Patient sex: M
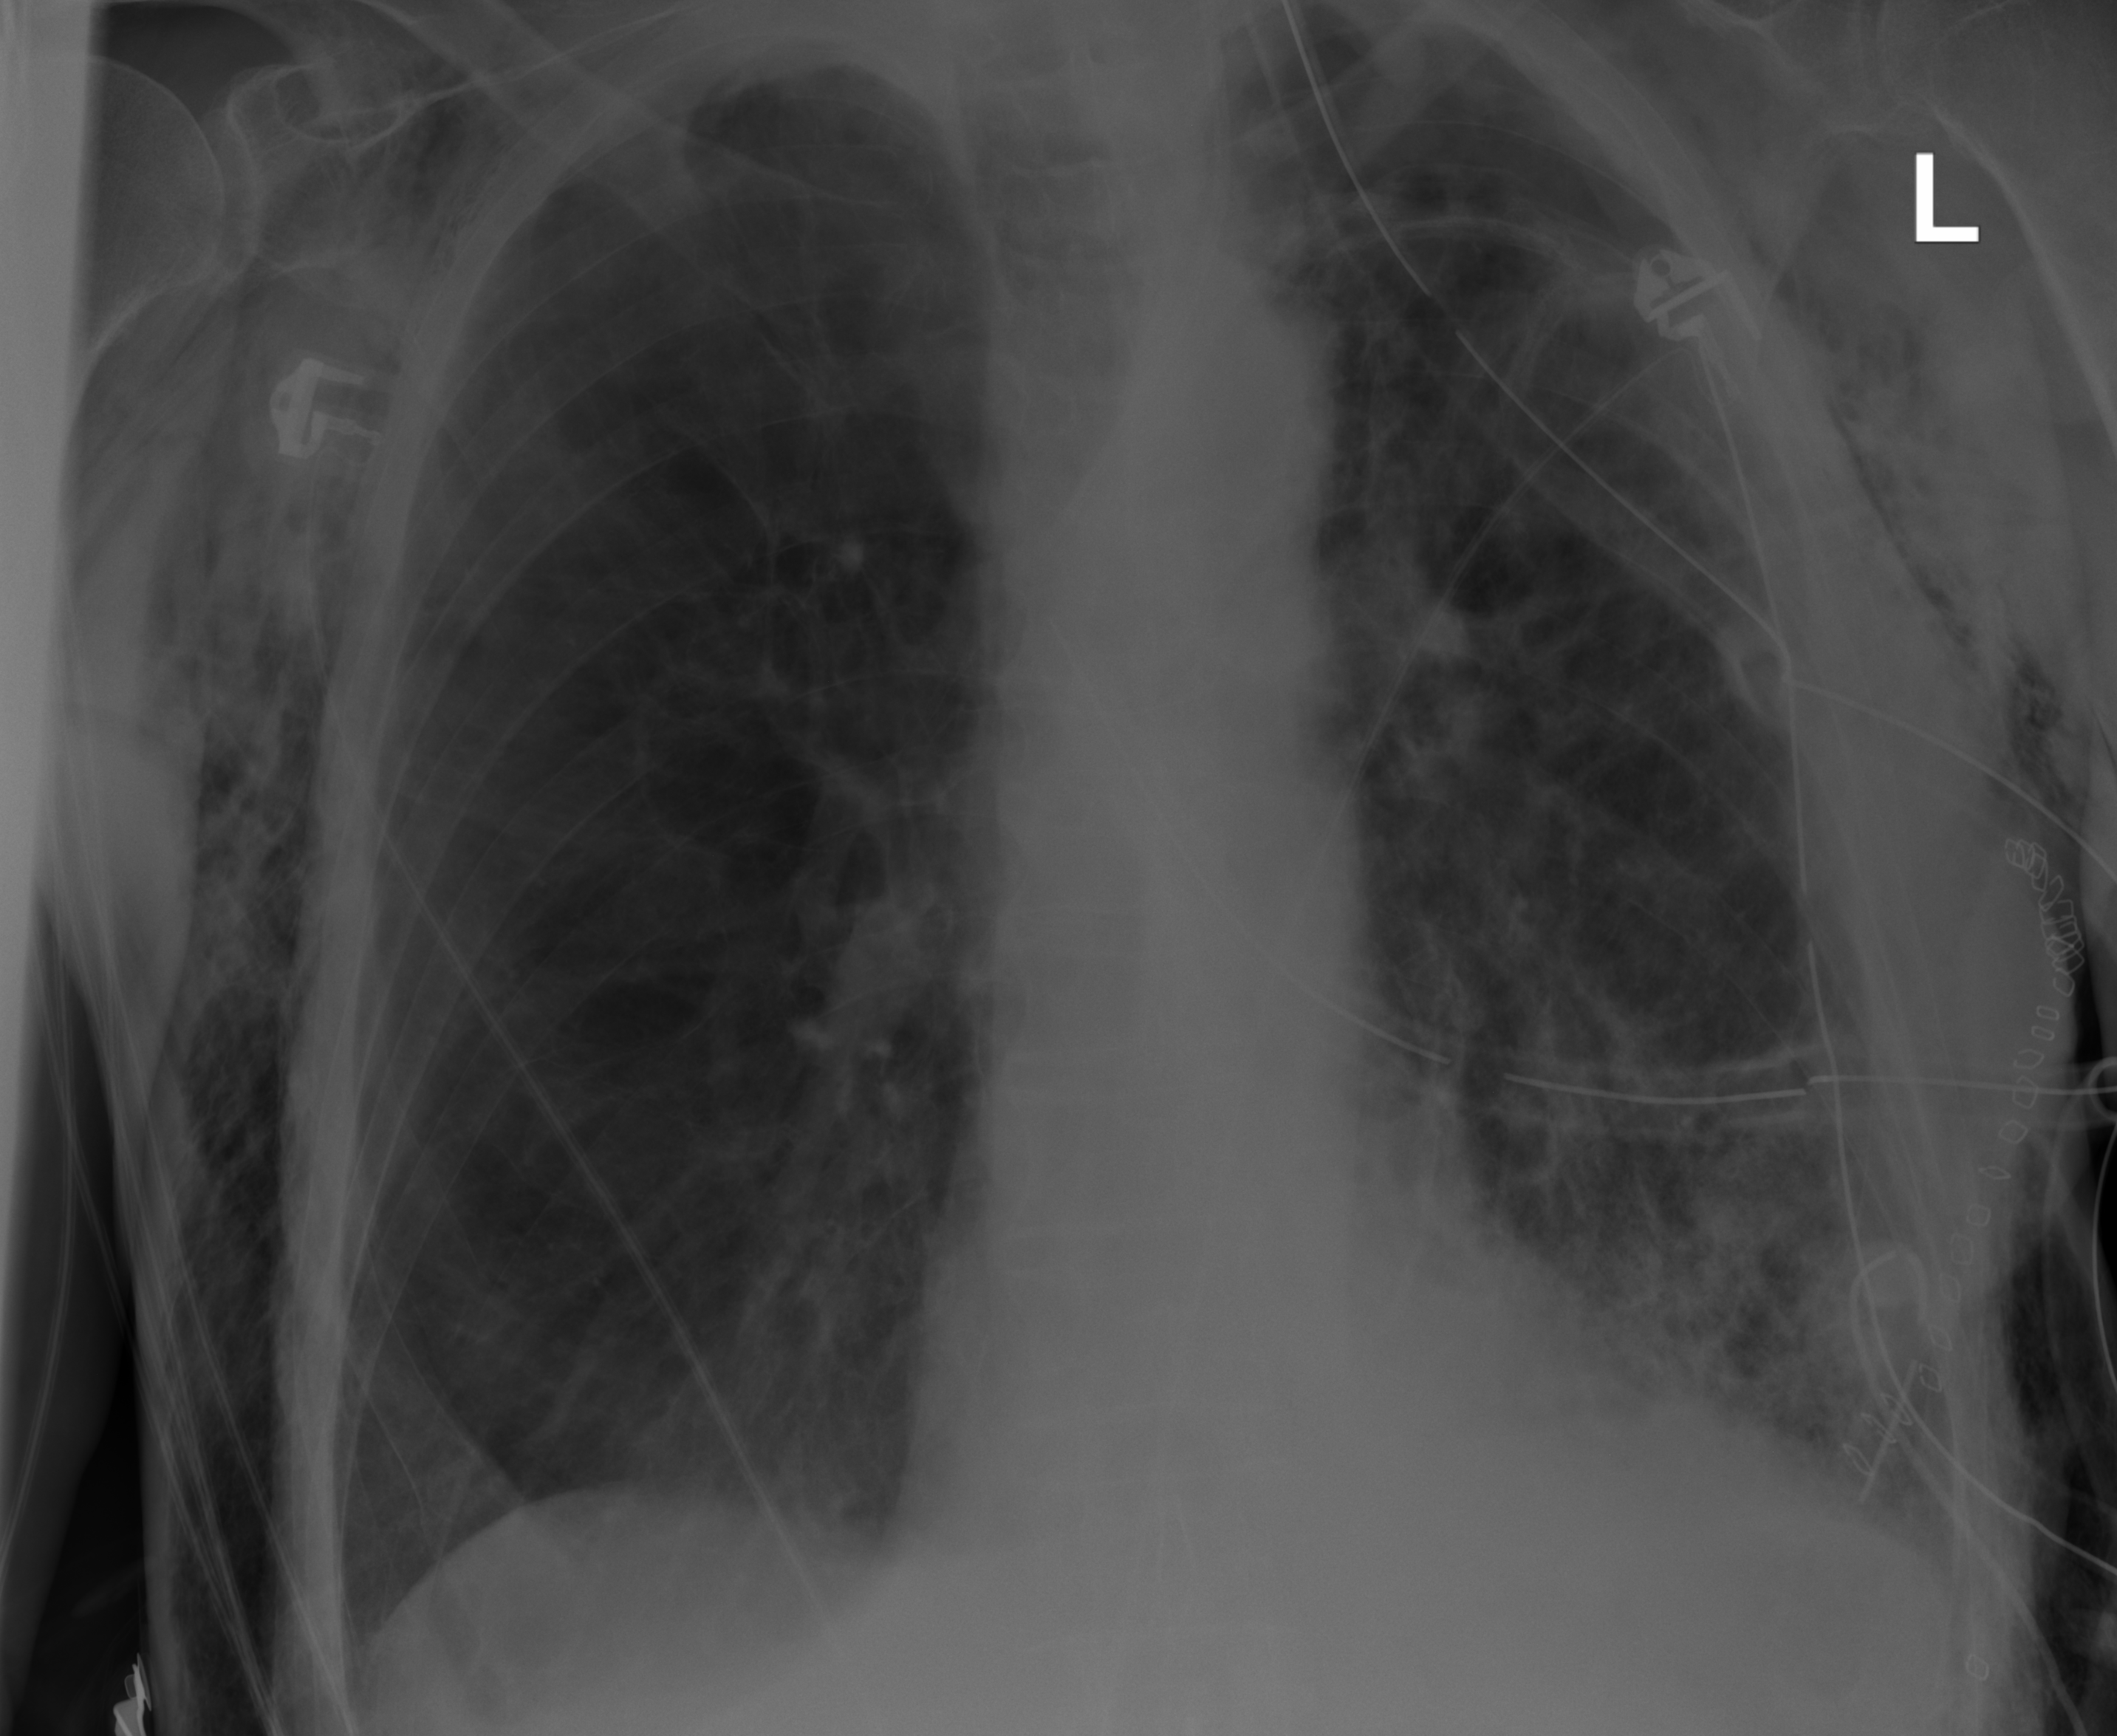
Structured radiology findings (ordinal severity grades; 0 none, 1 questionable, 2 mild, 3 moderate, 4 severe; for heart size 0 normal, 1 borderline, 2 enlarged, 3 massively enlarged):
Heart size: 0
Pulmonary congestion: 0
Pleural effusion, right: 0
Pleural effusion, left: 0
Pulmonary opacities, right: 0
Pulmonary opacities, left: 2
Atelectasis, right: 0
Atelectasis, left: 2